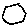
Label: hexagon